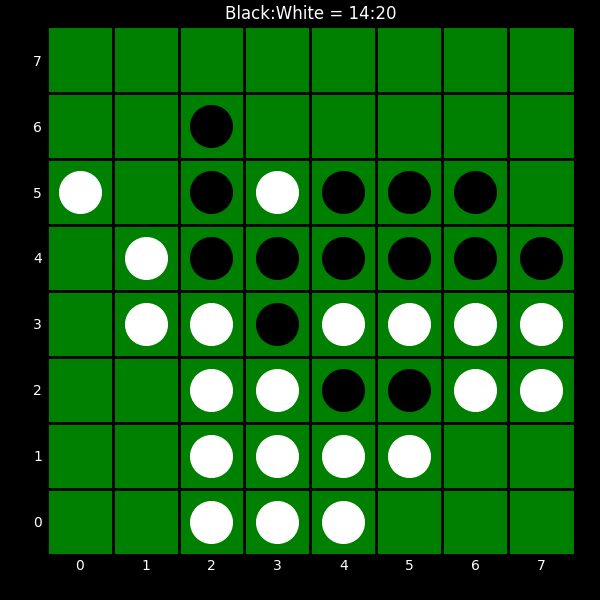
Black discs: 14
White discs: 20